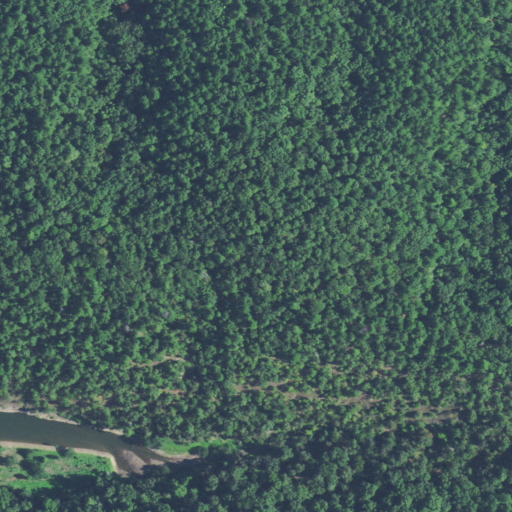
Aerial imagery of mountain in Oklahoma named Grapevine Mountain containing deciduous forest, mixed forest, evergreen forest, grassland, and shrub